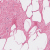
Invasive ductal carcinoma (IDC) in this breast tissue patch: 0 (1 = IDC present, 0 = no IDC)